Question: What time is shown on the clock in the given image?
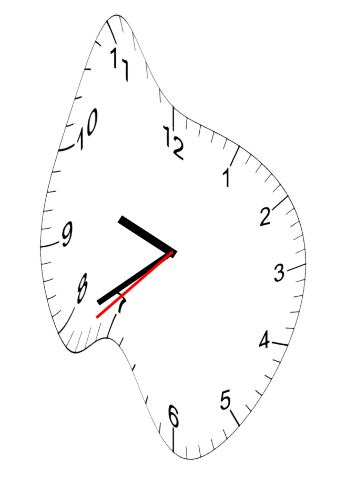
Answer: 09:39:38